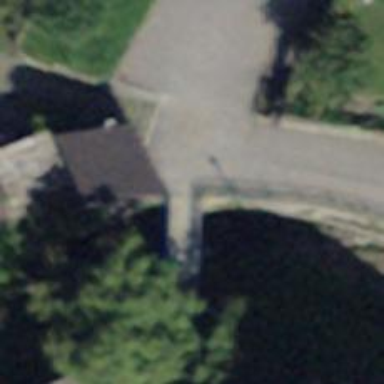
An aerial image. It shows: Path on bridge.